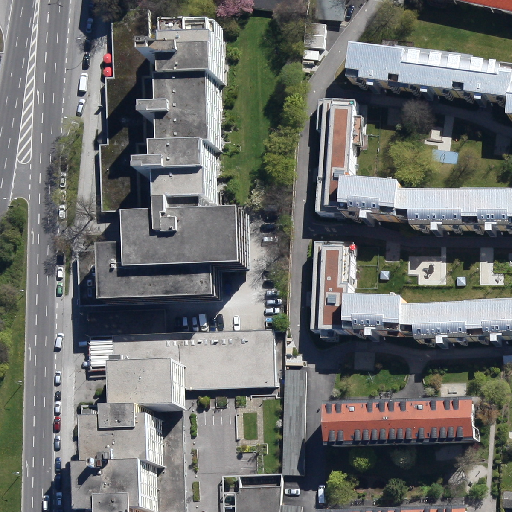
Referring expression: road